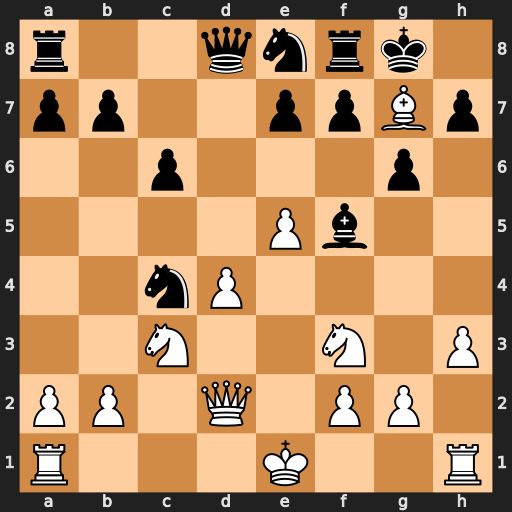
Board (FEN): r2qnrk1/pp2ppBp/2p3p1/4Pb2/2nP4/2N2N1P/PP1Q1PP1/R3K2R
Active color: w
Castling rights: KQ
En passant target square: -
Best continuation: Qh6 g5 Bxf8